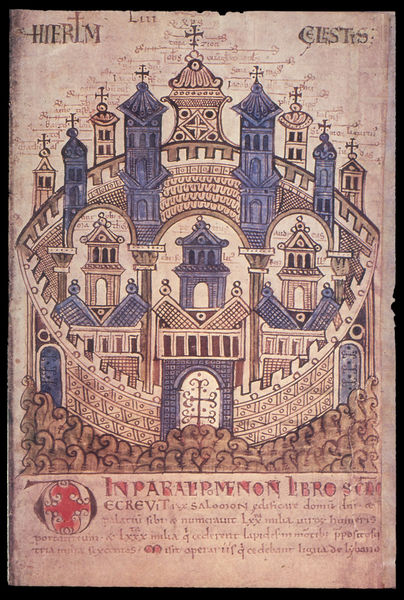
Titel: Liber Floridus
Künstler: Lambert von St. Omer
Standort: Herstellungsort: St. Omer (EU - F - Artois)
Institution: Gent, Universitätsbibliothek,
Schlagwörter: blau, braun, rot, schrift, wellen, mauer, tor, zinnen, buch, burg, kloster, kreuz, türme, illustration, tore, kreuze, stadtmauer, latein, schloss mittelalter orient